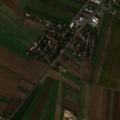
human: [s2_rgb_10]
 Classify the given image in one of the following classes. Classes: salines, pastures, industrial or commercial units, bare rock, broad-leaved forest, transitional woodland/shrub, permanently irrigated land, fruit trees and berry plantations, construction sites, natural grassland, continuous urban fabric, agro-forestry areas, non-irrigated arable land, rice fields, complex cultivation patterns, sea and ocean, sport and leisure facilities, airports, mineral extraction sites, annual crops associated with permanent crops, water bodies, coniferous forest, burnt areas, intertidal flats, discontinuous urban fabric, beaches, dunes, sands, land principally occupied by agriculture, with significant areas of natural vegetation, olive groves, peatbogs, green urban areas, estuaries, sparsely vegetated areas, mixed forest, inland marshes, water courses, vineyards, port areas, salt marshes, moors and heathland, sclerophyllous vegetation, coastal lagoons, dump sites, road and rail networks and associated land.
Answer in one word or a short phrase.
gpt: discontinuous urban fabric, non-irrigated arable land